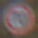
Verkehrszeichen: Geschwindigkeit70
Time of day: MorningAfternoon
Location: Outdoor (Nature)
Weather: Overcast
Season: Autumn
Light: Natural